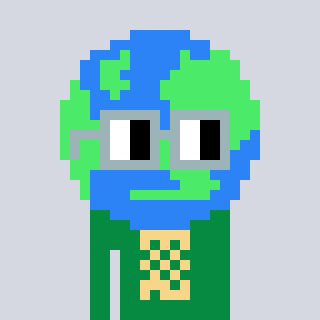
a pixel art character with square dark gray glasses, a earth-shaped head and a green-colored body on a cool background